Question: How can I set the background of a UIButton to a CAGradientLayer?
I have tried the following:
'''
func applyGradient(colors: [UIColor], locations: [NSNumber]?) -> Void {
let gradient: CAGradientLayer = CAGradientLayer()
gradient.frame = self.bounds
gradient.colors = colors.map { $0.cgColor }
gradient.locations = locations
self.layer.insertSublayer(gradient, at: 0)
}
'''
which I got from <URL>
and then to use it:
'''
let startButton: UIButton = {
let button = UIButton(type: .system)
button.setTitle("Get Started", for: .normal)
button.setTitleColor(AppSettings.PURPL_COLOR, for: .normal)
button.titleLabel?.font = UIFont(name: "Rubik-Medium", size: 16.0)
return button
}()
startButton.applyGradient(colors: [.red, .blue], locations: nil)
'''
Also, I am setting the width of the button to the view's width and the height to 50.
However, when I run it, this is what I get:

The background gradient is not applied.
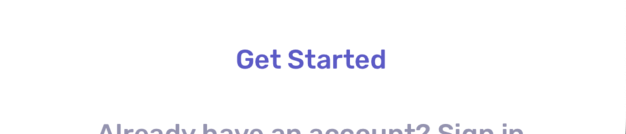
Answer: 'Bounds' of the button will be 0 when you call the method 'applyGradient'. So create a UIButton subclass and change the gradient layer 'frame' in 'layoutSublayers' method
'''
class GradientButton: UIButton {
let gradient: CAGradientLayer = CAGradientLayer()
internal override init(frame: CGRect) {
super.init(frame: frame)
}
internal required init?(coder aDecoder: NSCoder) {
super.init(coder: aDecoder)
}
required init(_ colors: [UIColor], locations: [NSNumber]?) {
super.init(frame: .zero)
applyGradient(colors,locations:locations)
}
func applyGradient(_ colors: [UIColor], locations: [NSNumber]?) {
gradient.colors = colors
gradient.locations = locations
gradient.startPoint = CGPoint(x: 0.0, y: 1.0)
gradient.endPoint = CGPoint(x: 1.0, y: 1.0)
layer.insertSublayer(gradient, at: 0)
}
override func layoutSublayers(of layer: CALayer) {
super.layoutSublayers(of: layer)
gradient.frame = self.bounds
}
}
'''
And create the button with color and location values
'''
let button = GradientButton([.red,.blue], locations: nil)
'''